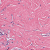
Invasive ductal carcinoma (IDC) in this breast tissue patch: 1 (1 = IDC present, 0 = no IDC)